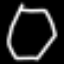
Label: octagon